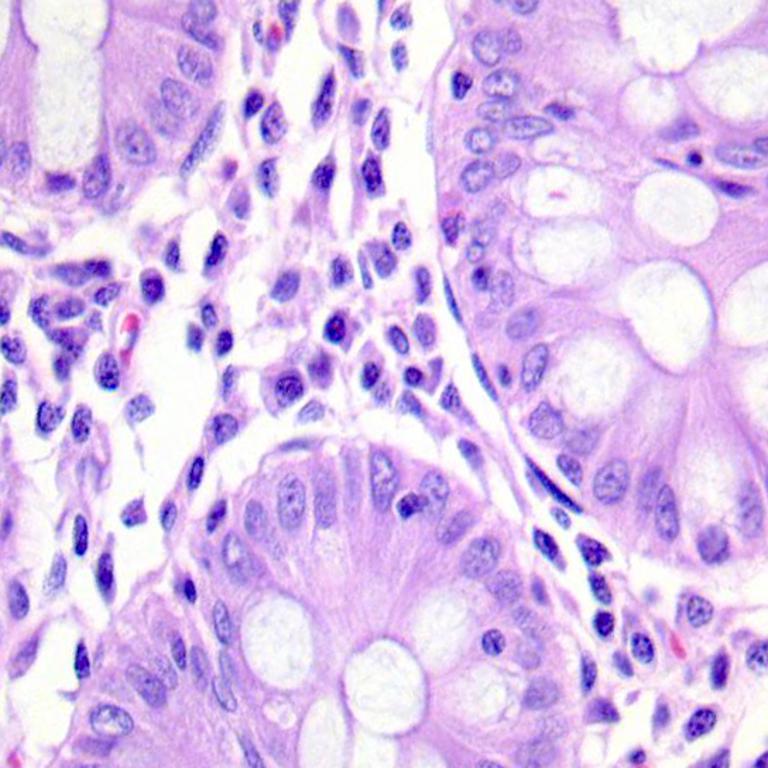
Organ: colon
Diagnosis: benign